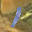
Label: 1